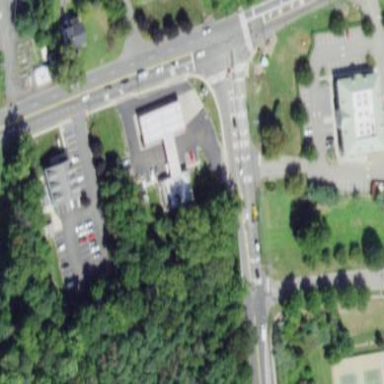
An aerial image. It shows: Fuel station.